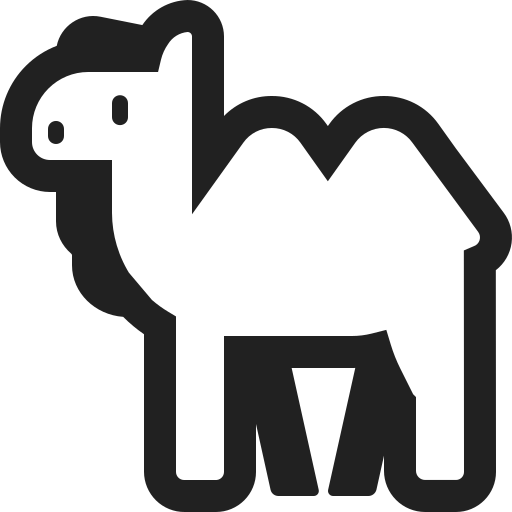
two hump camel high contrast